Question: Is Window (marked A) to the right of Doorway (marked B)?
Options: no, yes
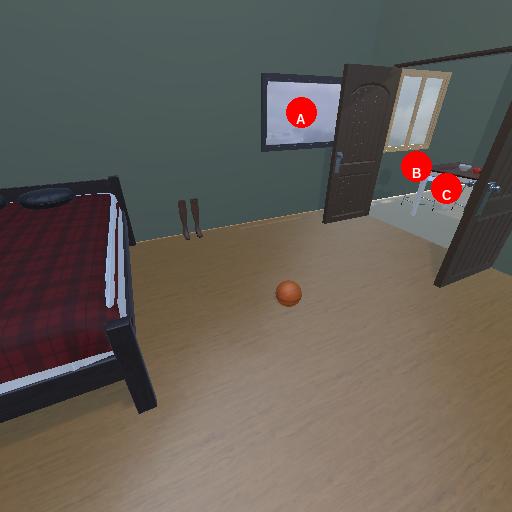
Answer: no